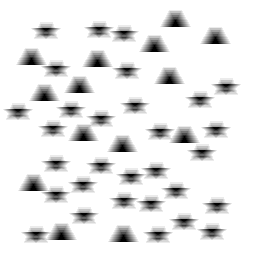
Squares: 0
Triangles: 14
Stars: 30
Total shapes: 44